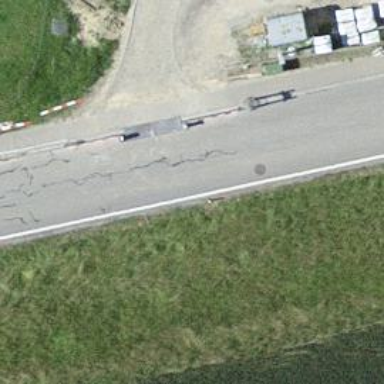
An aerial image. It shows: Tertiary road.